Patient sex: F
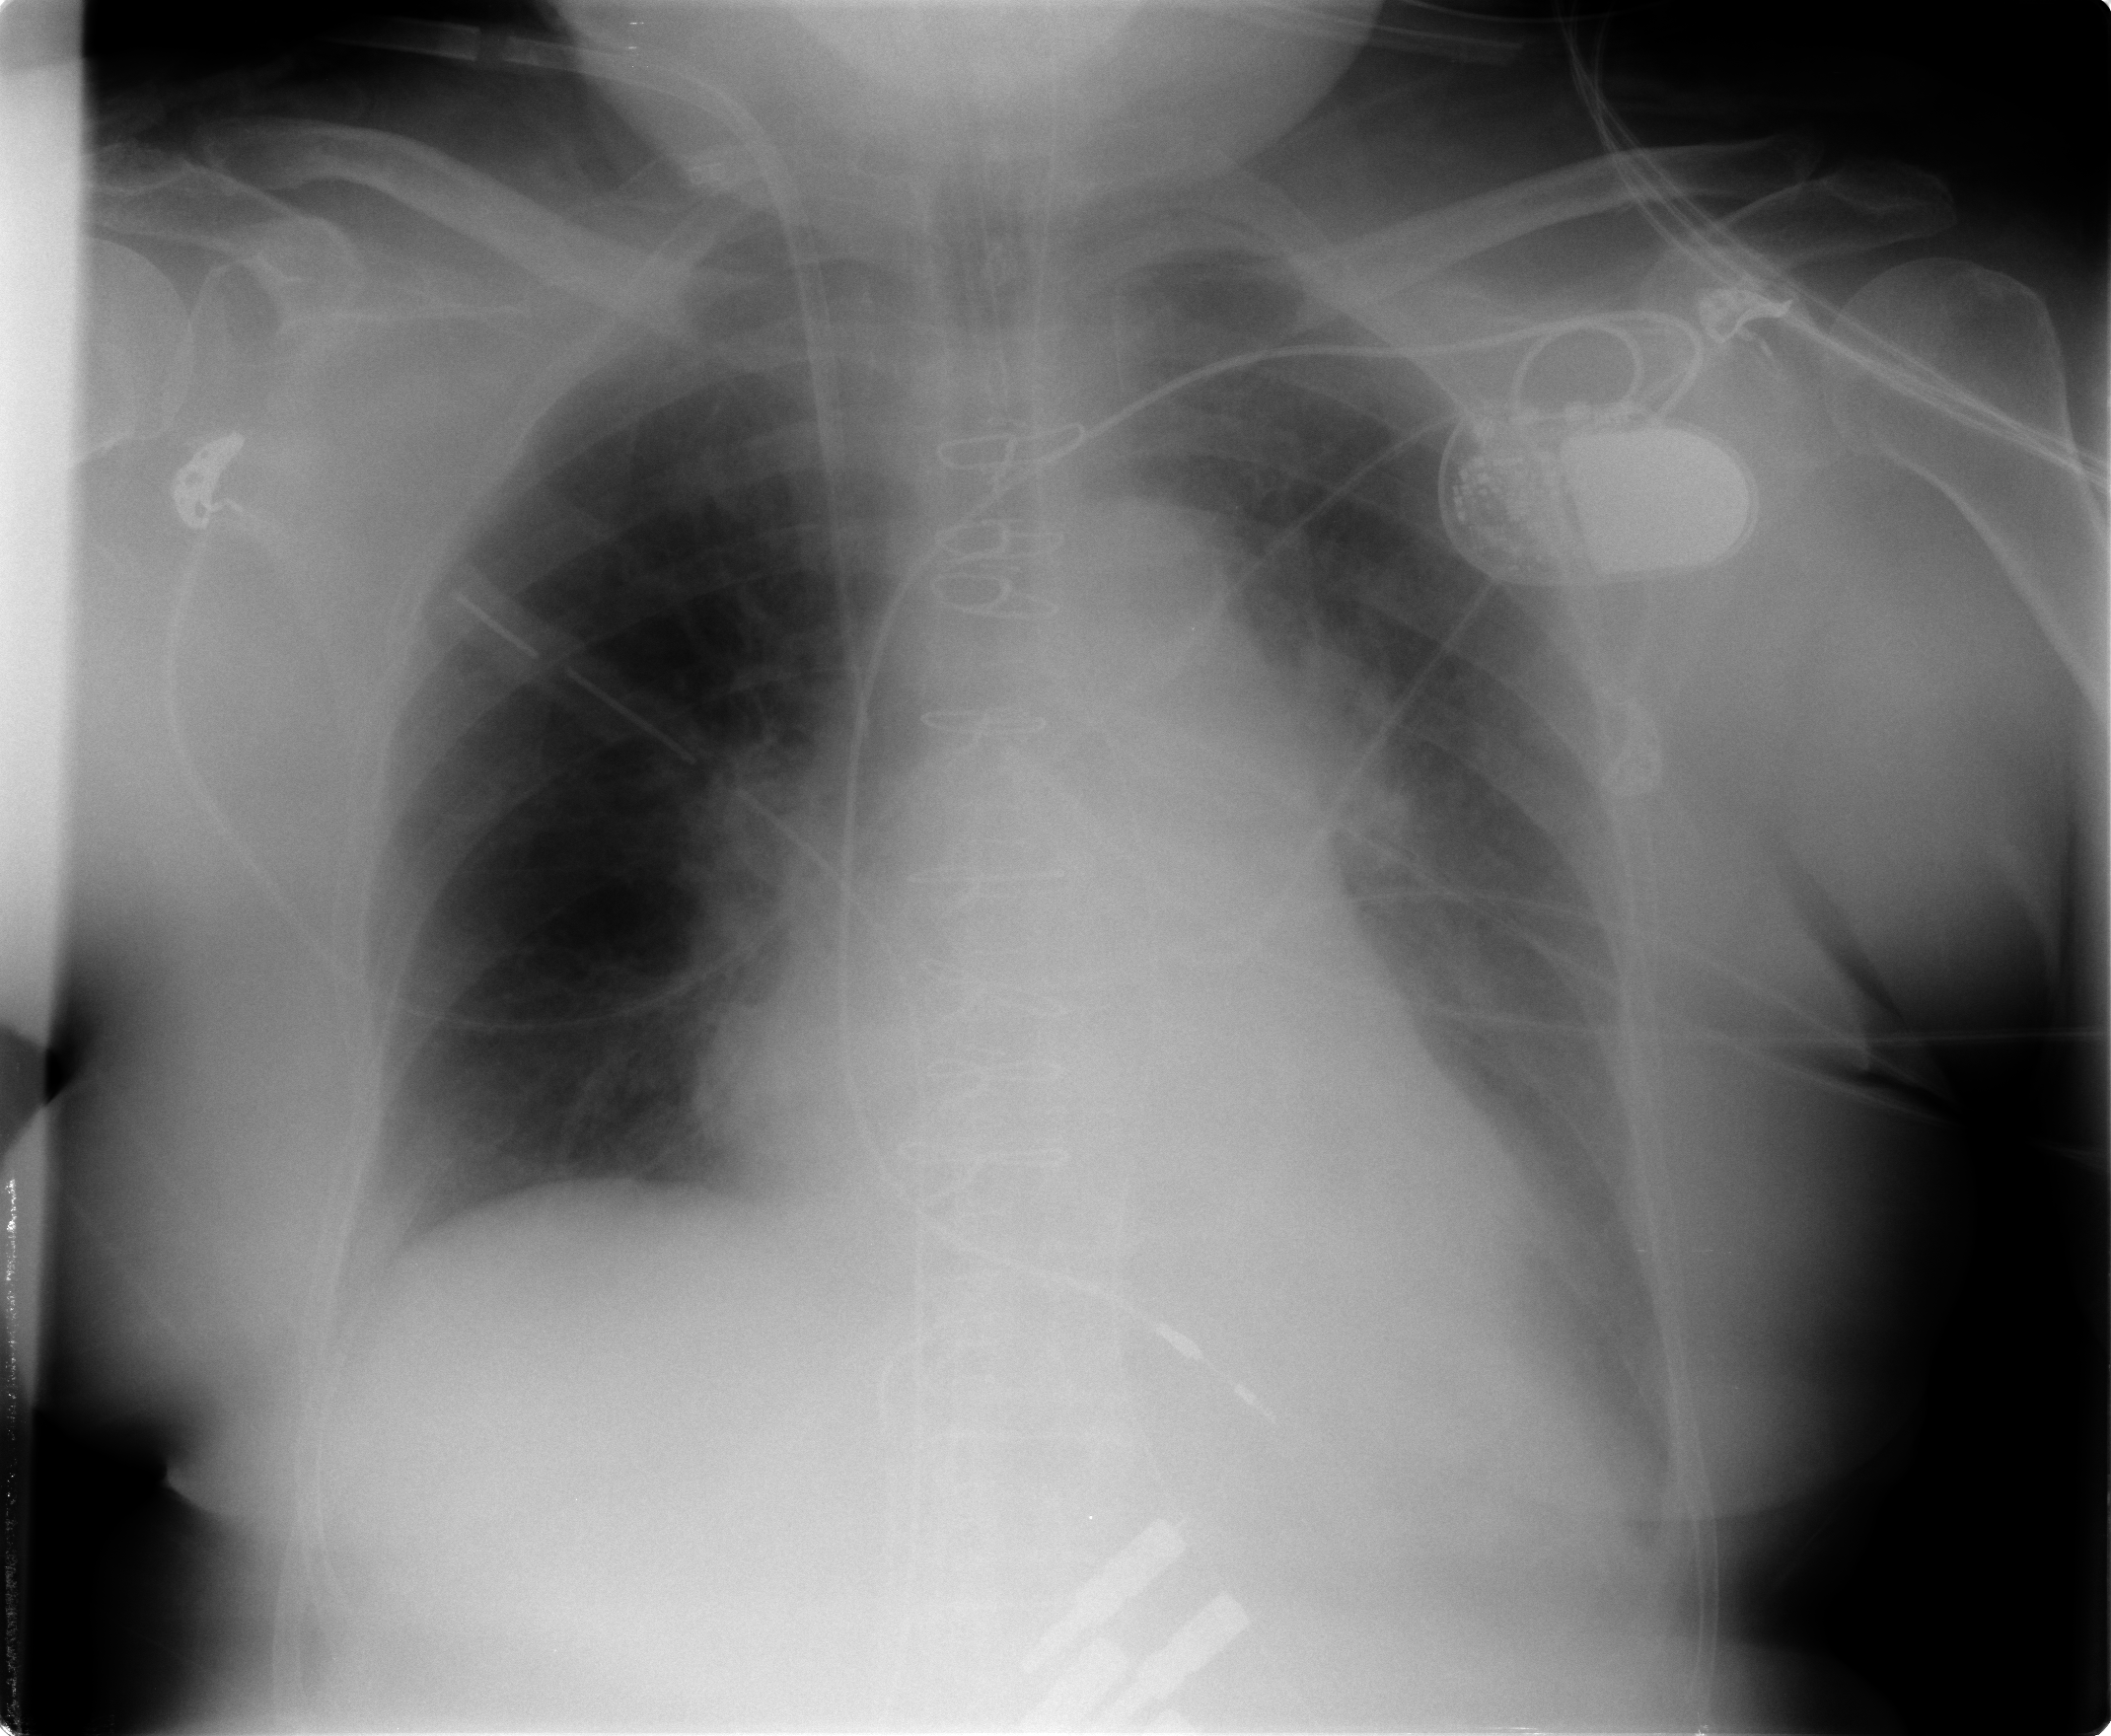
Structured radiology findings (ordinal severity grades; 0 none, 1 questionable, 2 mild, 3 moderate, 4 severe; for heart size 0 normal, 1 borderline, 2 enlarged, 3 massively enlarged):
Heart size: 2
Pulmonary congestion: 2
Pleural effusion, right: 1
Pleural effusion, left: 2
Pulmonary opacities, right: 1
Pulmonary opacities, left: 1
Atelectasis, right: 0
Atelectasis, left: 0